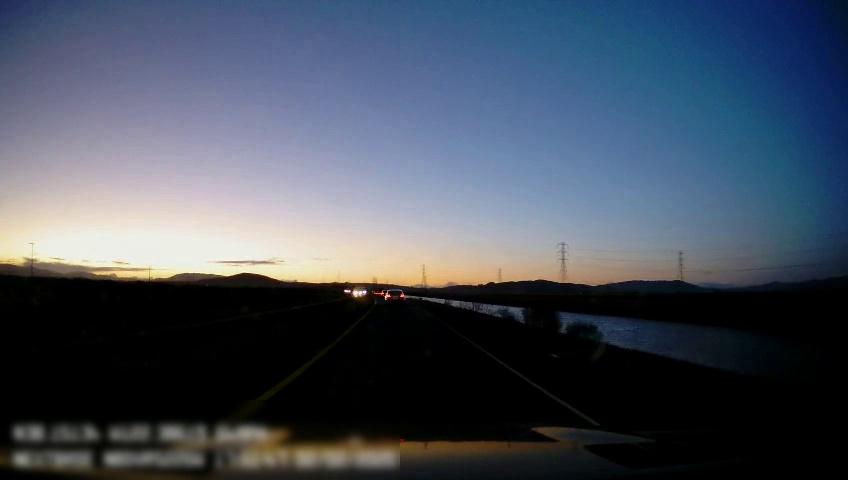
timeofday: Dusk/Dawn/Twilight
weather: Sunny
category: Drivable Space
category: Vehicles | Car
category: Lanes | Current Lane
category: Lanes | Current Lane